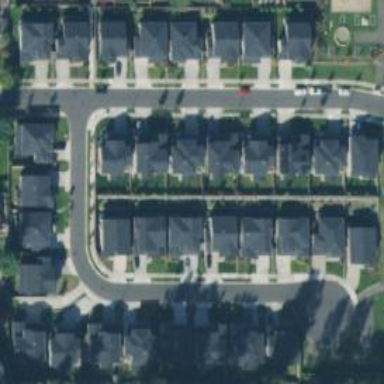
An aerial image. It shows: Neighborhood.